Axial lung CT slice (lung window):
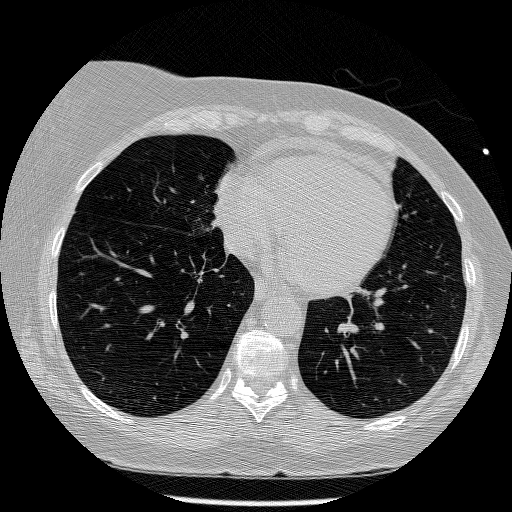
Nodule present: no